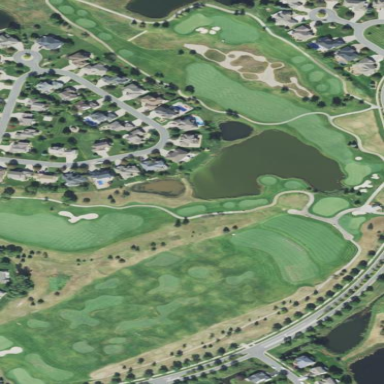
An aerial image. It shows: Golf course surrounded by greenery.